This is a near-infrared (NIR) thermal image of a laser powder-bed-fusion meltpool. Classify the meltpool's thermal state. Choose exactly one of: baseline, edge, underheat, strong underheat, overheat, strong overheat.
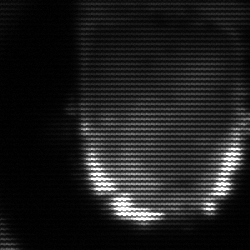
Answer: baseline